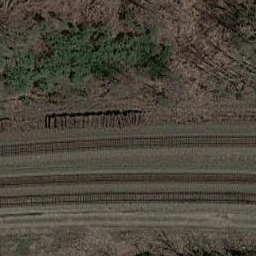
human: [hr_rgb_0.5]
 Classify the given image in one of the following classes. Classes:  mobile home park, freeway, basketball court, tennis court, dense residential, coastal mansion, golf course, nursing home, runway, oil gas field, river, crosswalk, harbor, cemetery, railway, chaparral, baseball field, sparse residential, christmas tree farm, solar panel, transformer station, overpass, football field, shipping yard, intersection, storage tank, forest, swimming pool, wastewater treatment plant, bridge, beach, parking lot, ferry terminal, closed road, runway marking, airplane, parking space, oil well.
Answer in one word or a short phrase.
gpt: railway